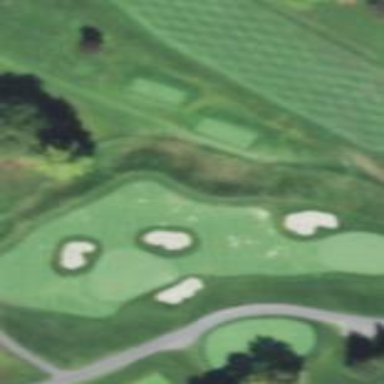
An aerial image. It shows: Scenic golf fairway.